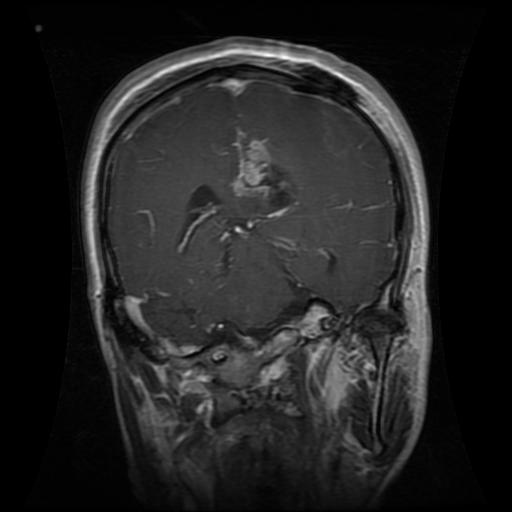
Label: glioma